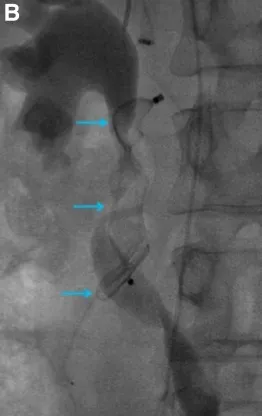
Amplatzer plug placement (arrows) via trans-jugular to occlude the right gonadal vein (b) to simultaneously reduce AVF-outflow and avoid pulmonary embolism.
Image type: radiology (x_ray)